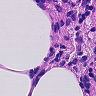
Metastatic tissue present: no